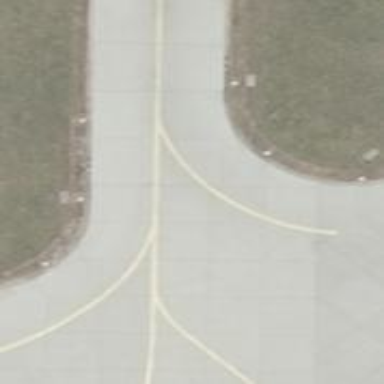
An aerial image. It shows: Image of taxiway at airport.